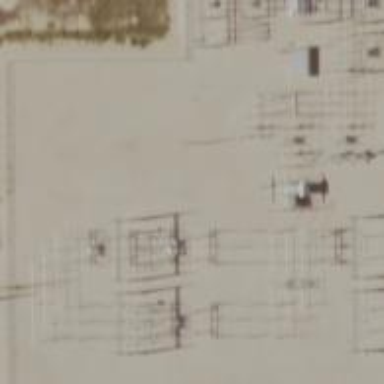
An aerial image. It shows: Switch for power supply.